Field crop: maize
Growth stage: 2
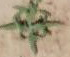
Species: atriplex